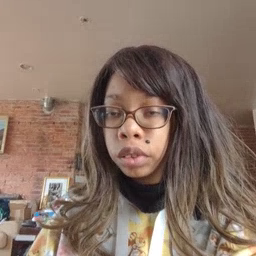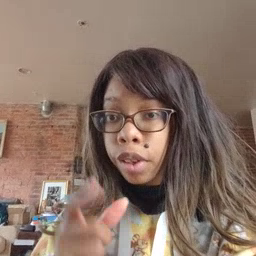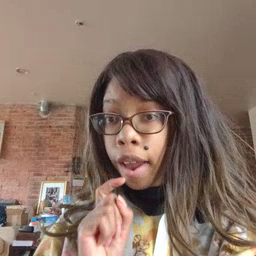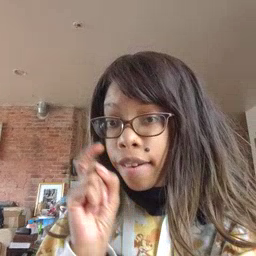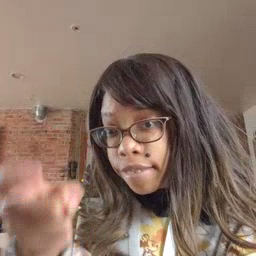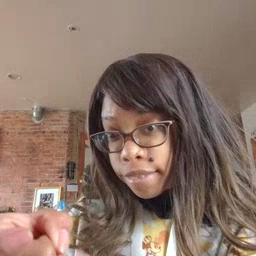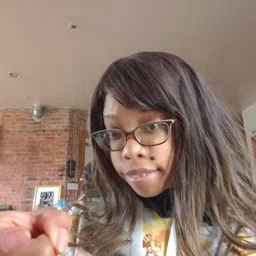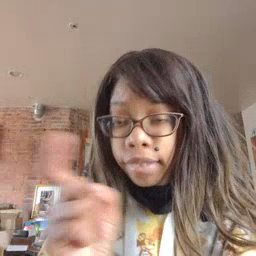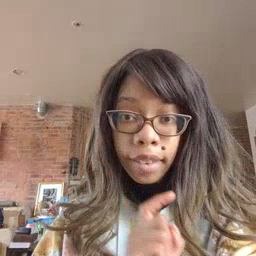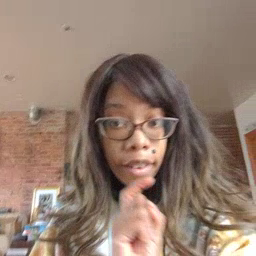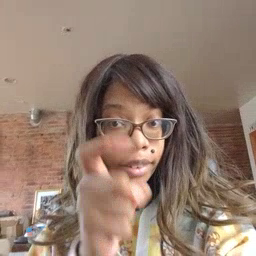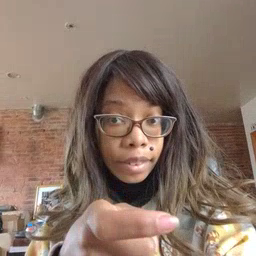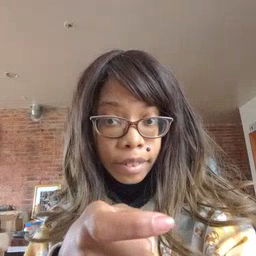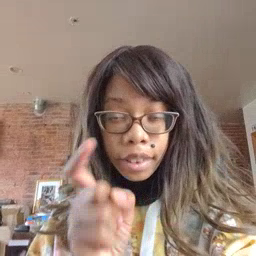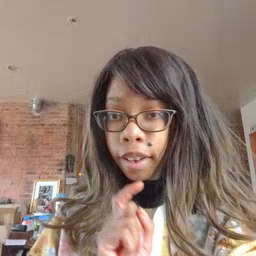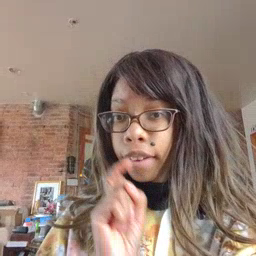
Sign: gift